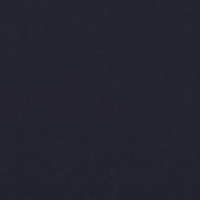
EUNIS habitat code: 14
Species observed at this site:
Phalacrocorax carbo
Larus michahellis
Podiceps cristatus
Cygnus olor
Podiceps auritus
Mergus merganser
Podiceps nigricollis
Bucephala clangula